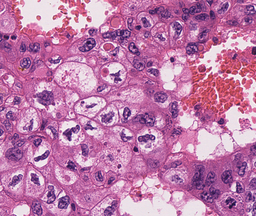
Tumor epithelial tissue: yes
Tumor-associated stroma tissue: no
Normal tissue: no